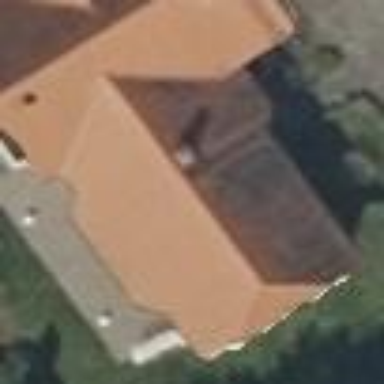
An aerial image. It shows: Building with red half-hipped roof oriented along its structure.